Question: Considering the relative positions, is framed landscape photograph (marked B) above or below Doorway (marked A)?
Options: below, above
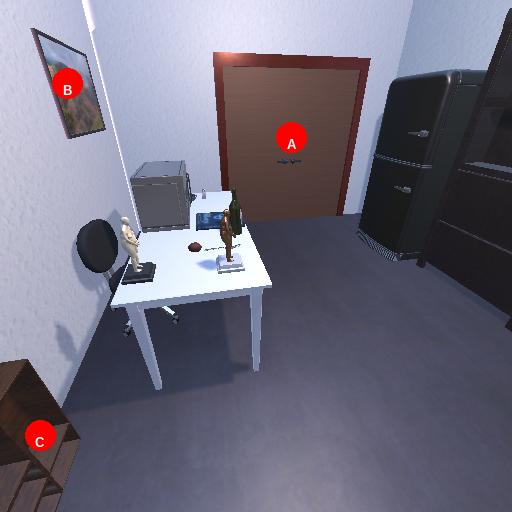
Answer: below